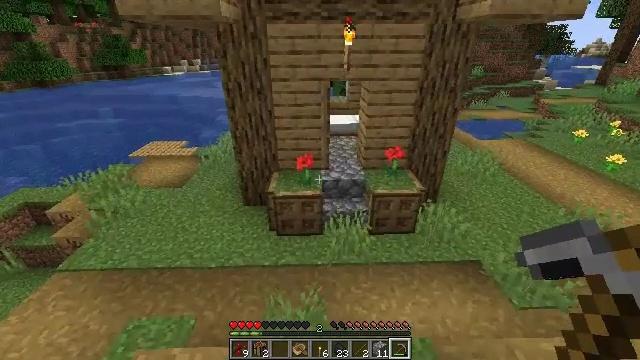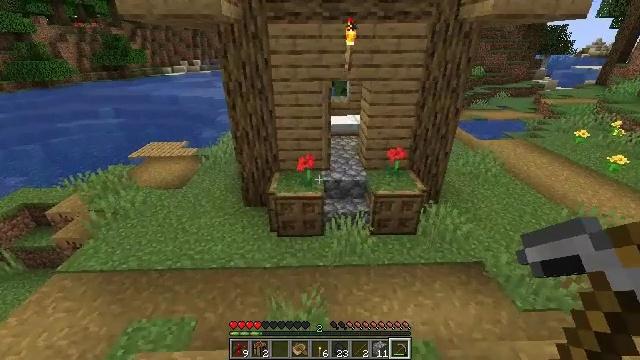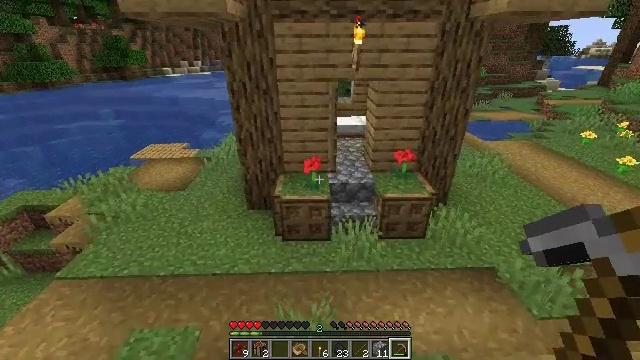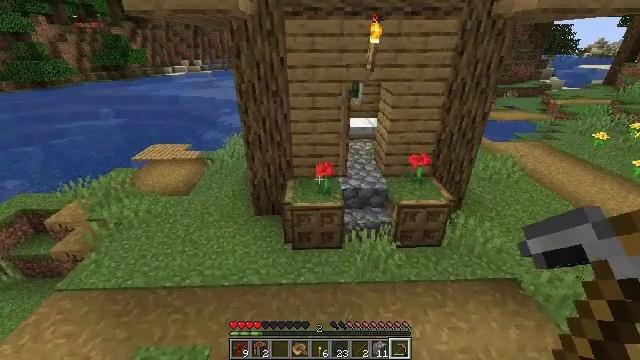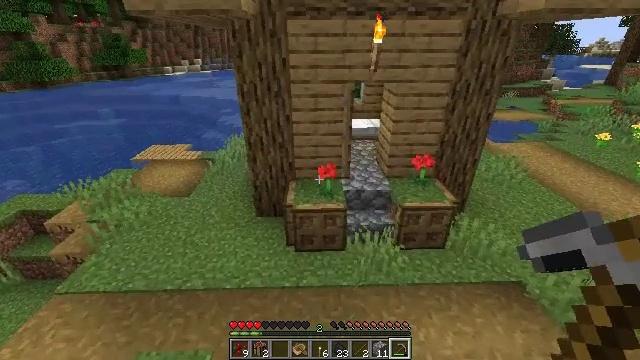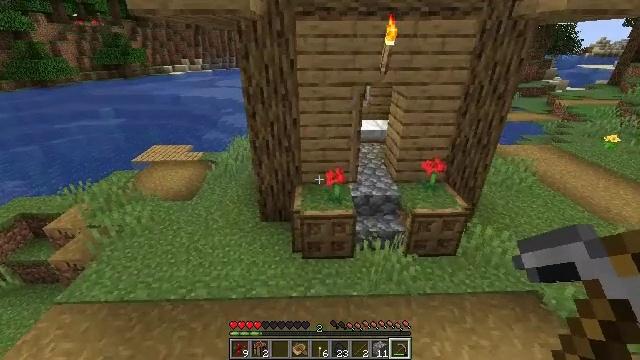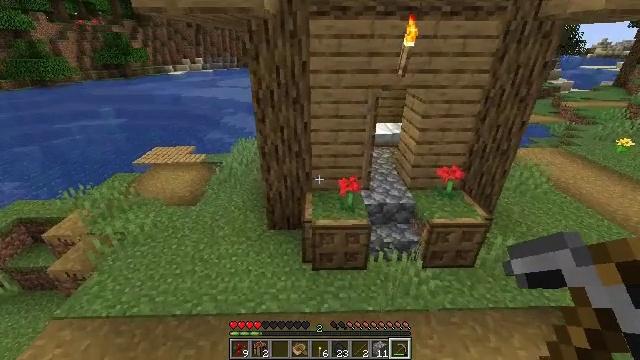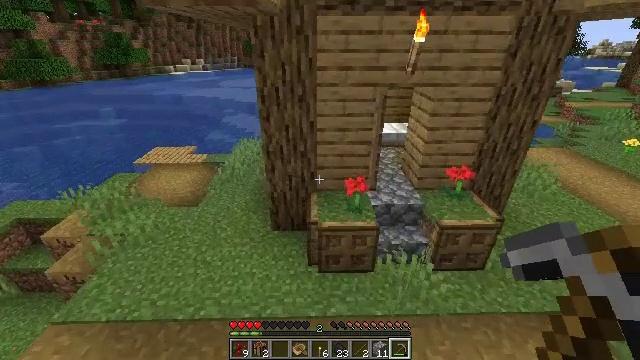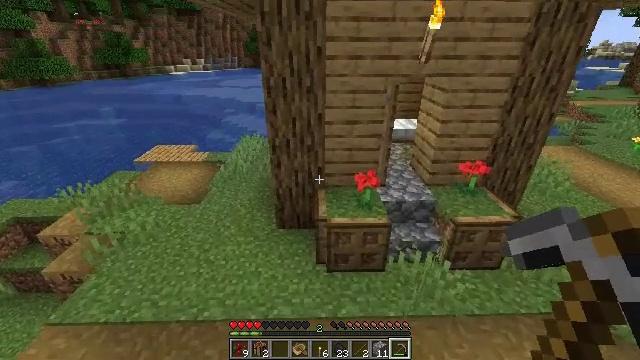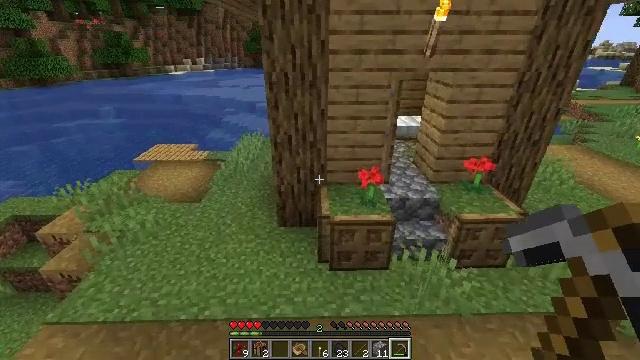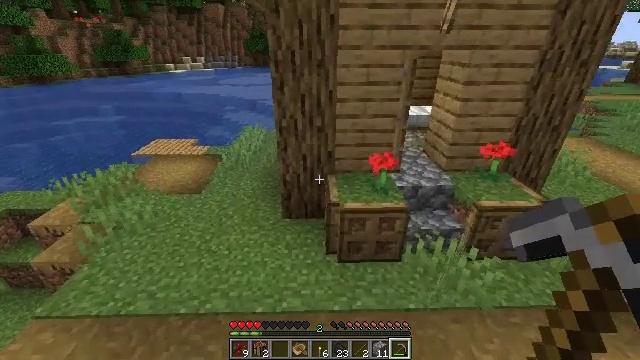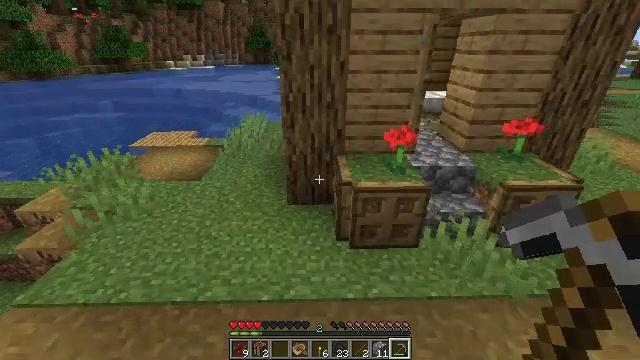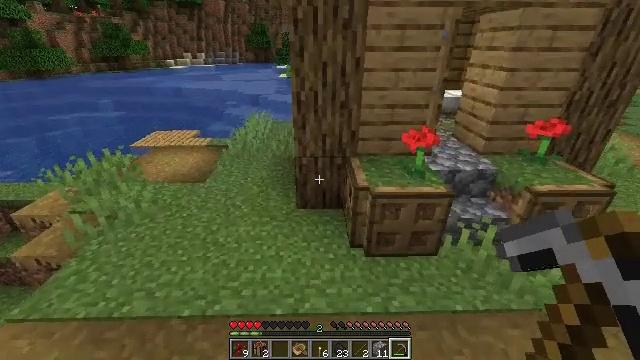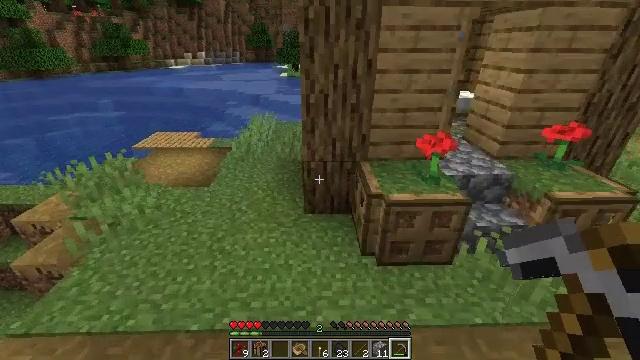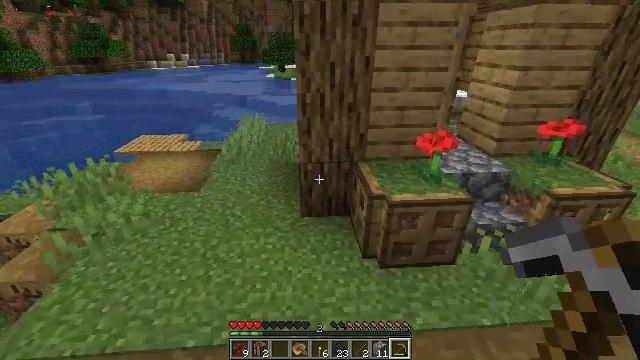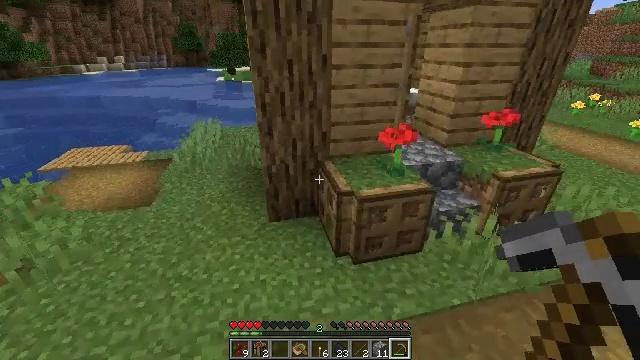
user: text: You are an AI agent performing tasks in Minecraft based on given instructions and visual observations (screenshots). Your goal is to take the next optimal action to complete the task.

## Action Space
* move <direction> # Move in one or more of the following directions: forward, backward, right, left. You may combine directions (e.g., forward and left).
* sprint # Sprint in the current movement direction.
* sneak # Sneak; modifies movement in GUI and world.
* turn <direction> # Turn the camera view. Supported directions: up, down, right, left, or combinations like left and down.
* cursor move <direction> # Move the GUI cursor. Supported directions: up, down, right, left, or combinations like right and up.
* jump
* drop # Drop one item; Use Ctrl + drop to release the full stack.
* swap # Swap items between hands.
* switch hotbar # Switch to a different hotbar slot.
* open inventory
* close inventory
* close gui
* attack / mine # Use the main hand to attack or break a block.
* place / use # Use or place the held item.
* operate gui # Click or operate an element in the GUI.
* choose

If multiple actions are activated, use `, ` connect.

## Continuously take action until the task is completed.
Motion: motion action
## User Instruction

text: Mine the white bed.
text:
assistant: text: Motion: move forward and move left
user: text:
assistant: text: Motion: move forward and move left
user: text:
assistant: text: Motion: move forward and move left
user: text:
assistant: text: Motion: move forward and move left
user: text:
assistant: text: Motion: move forward and move left
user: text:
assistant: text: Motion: move forward and move left
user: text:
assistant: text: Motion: move forward and move left
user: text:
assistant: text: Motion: move forward and move left
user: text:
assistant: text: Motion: move forward and move left
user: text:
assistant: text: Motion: move forward and move left
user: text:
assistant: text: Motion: move forward and move left
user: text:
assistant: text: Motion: move forward and move left
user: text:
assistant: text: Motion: move forward and move left
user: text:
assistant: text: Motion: move forward and move left, turn right
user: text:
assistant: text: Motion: move forward and move right, turn right
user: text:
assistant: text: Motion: move forward and move right, turn right
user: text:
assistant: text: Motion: move forward and move right, turn right
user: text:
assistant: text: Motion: move forward and move right, turn right
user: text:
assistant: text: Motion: move forward and move right, turn right
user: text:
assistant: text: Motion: move forward and move right, turn right
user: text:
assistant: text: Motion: move forward and move right
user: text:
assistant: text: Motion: move forward and move right
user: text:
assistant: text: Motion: move forward and move right
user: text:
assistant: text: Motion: move forward and move right
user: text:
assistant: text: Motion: move forward and move right
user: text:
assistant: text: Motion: move forward and move right
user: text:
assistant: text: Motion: move forward and move right
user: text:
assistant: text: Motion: move forward and move right
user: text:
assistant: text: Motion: move forward and move right, turn left
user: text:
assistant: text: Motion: move forward and move right, turn left